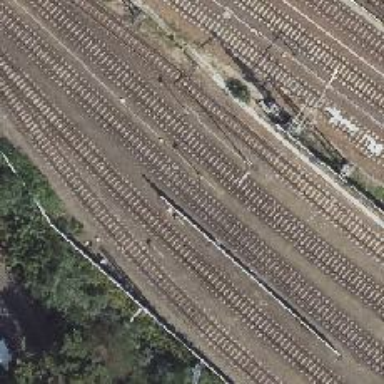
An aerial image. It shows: Railway signal.